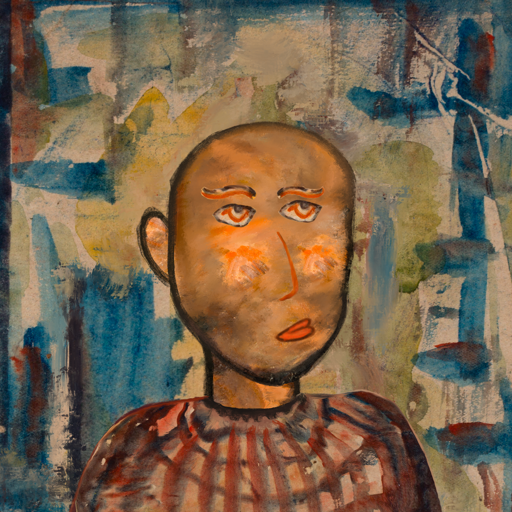
Background: Orphan, Head And Neck Side: Gypsy_Queen, Face Side: Experience, Bust: Orphan, Hair Side: Blank, Head Accessory: Blank, Second Necklace: Blank, Necklace: Blank, Baby: Blank